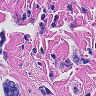
Metastatic tissue present: yes